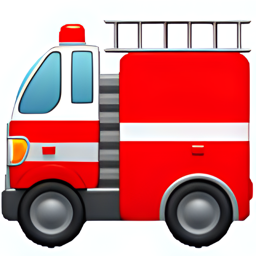
Name: fire engine
Emoji: 🚒
Group: Travel & Places
Sub-group: transport-ground